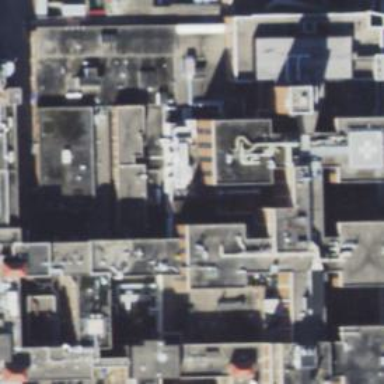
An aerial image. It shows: Hospital building.